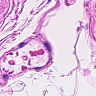
Metastatic tissue present: no